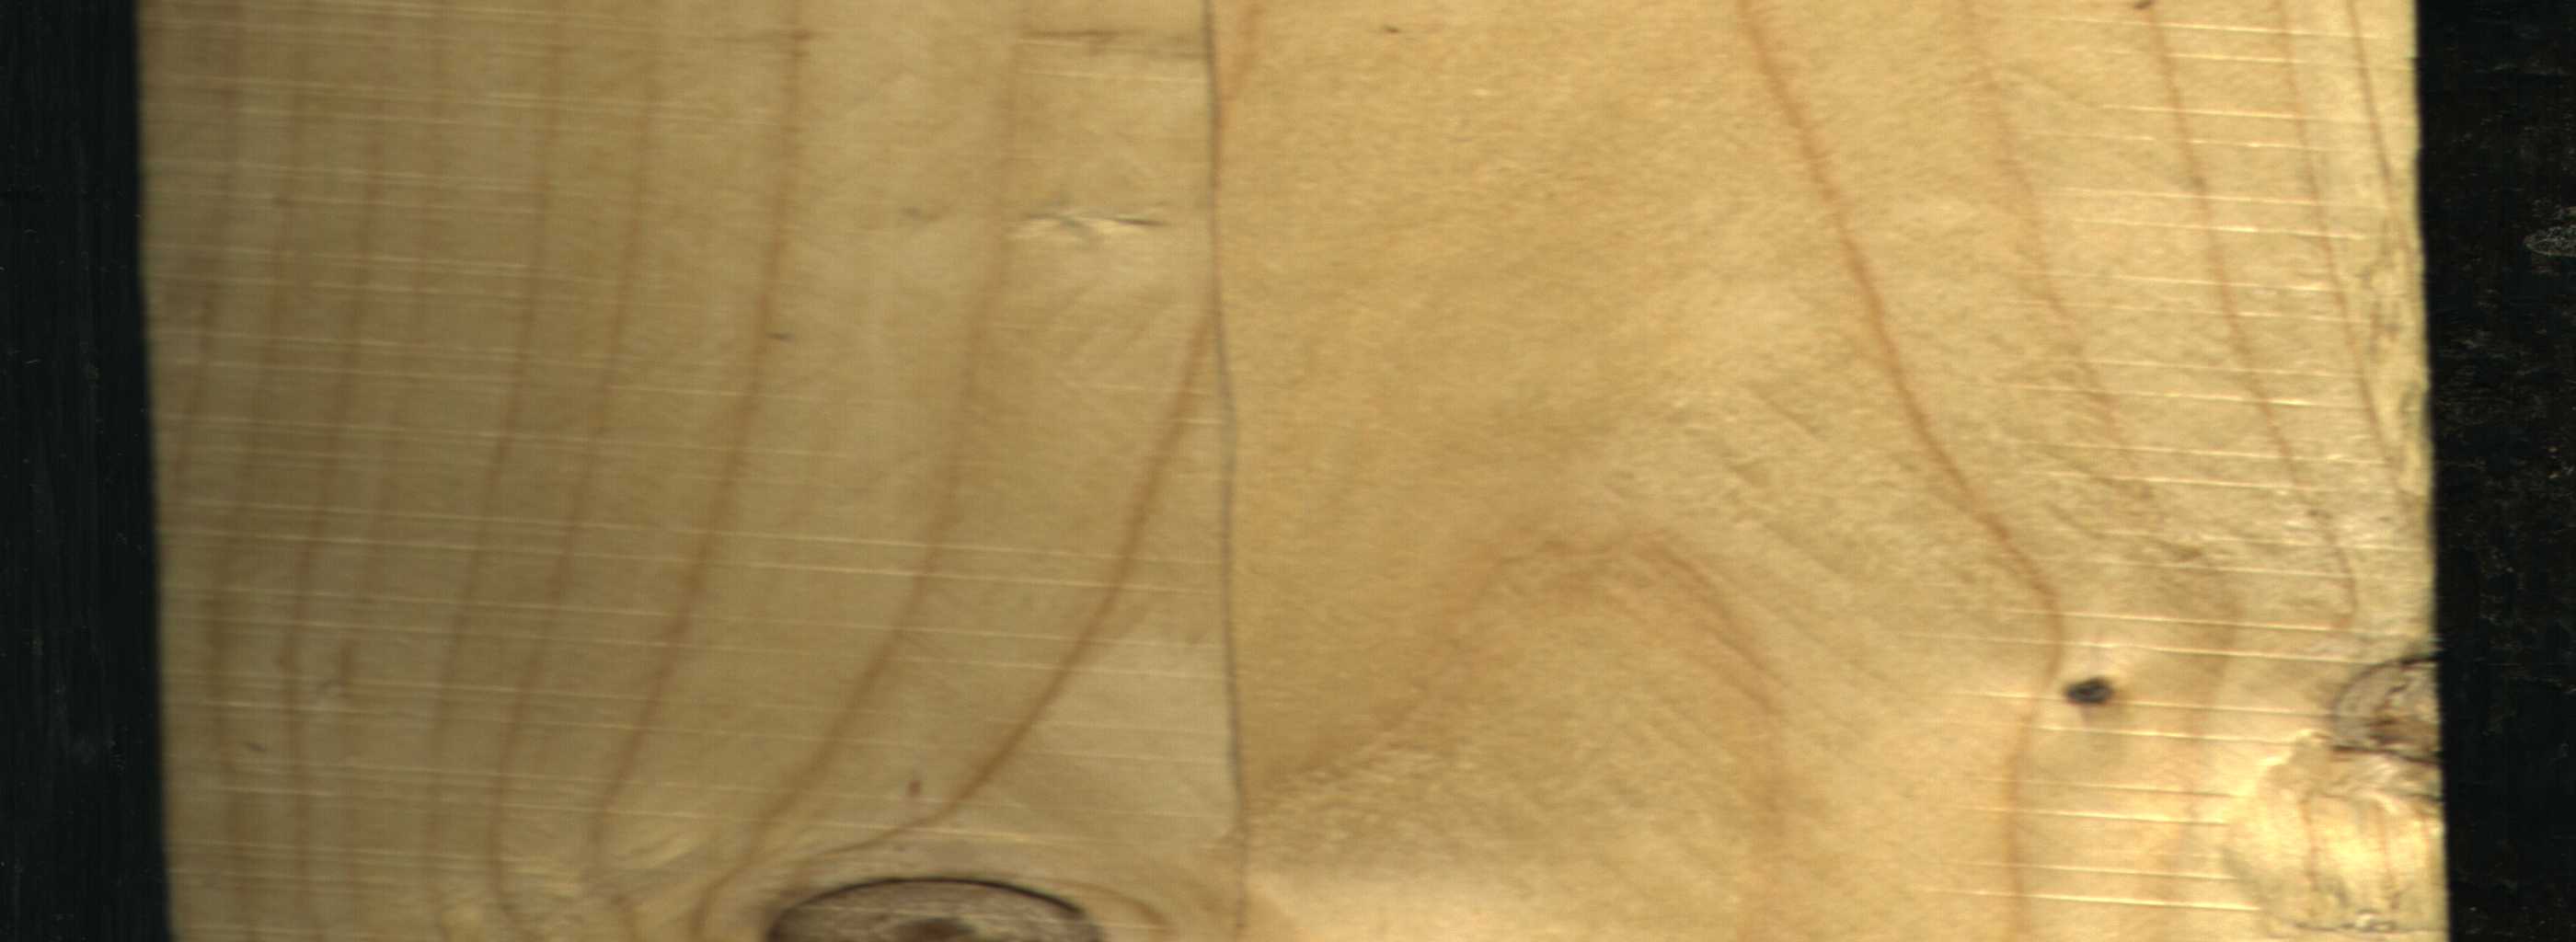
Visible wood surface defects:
Live_Knot
Live_Knot